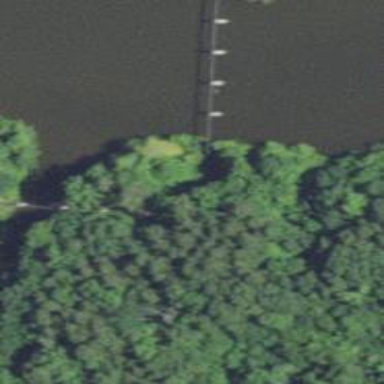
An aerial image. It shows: Bridge with supports.